Field crop: maize
Growth stage: 1
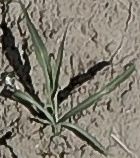
Species: sorghum